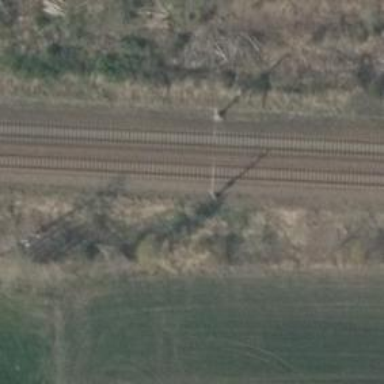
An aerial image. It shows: Milestone along the railway with catenary mast.